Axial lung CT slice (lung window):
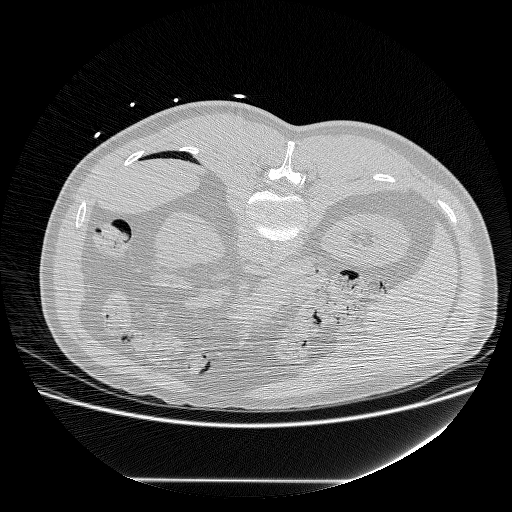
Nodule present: no